Question: I would like to read in a list of all directories that are created either by the user or the app in iCloud's Mobile Documents directory (the one found in Lion under ~/Library/Mobile Documents). Here is an example of how this directory could look like:

I tried the following code, but the query I run will not contain any objects representing my folders (using the NSPredicate 'predicateWithFormat:@"%K.pathExtension = ''", NSMetadataItemFSNameKey'). If I run a query for txt files (using '@"%K ENDSWITH '.txt'", NSMetadataItemFSNameKey'), I will get 5 objects returned for the txt files respectively. Looking for txt files thus works, but not for directories. Reading through the <URL> instead of directories. Is iCloud not able to handle/detect directories created by the user or the app?
Here is my code:
'''
-(void)loadDocument {
NSMetadataQuery *query = [[NSMetadataQuery alloc] init];
_query = query;
//Search all files in the Documents directories of the application's iCloud container directories:
[query setSearchScopes:[NSArray arrayWithObject:NSMetadataQueryUbiquitousDocumentsScope]];
NSPredicate *pred = [NSPredicate predicateWithFormat:@"%K.pathExtension = ''", NSMetadataItemFSNameKey];
[query setPredicate:pred];
[[NSNotificationCenter defaultCenter] addObserver:self selector:@selector(queryDidFinishGathering:) name:NSMetadataQueryDidFinishGatheringNotification object:query];
[query startQuery];
}
- (void)queryDidFinishGathering:(NSNotification *)notification {
NSMetadataQuery *query = [notification object];
[query disableUpdates]; // You should invoke this method before iterating over query results that could change due to live updates.
[query stopQuery]; // You would call this function to stop a query that is generating too many results to be useful but still want to access the available results.
[self loadData:query];
[[NSNotificationCenter defaultCenter] removeObserver:self name:NSMetadataQueryDidFinishGatheringNotification object:query];
_query = nil; // we're done with it
}
- (void)loadData:(NSMetadataQuery *)query {
NSLog(@"Query count %i", [query resultCount]);
for (int i=0; i < [query resultCount]; i++) {
NSMetadataItem *item = [query resultAtIndex:i];
NSURL *url = [item valueForAttribute:NSMetadataItemURLKey];
NSLog(@"%i.URL: %@", i, url);
}
}
'''
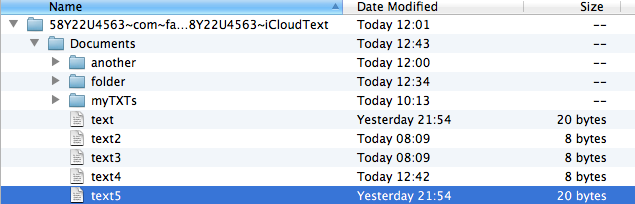
Answer: I had a look at "Manage Storage" in the iClouds Settings in Mac OS X Lion. When I click my application, it will only show the different txt files (plus conflicting versions) and no directories whatsoever. So I have to assume that you can only work with wrappers / file packages but not with directories.